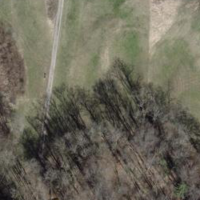
EUNIS habitat code: 44
Species observed at this site:
Cornus sanguinea